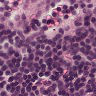
Metastatic tissue present: no